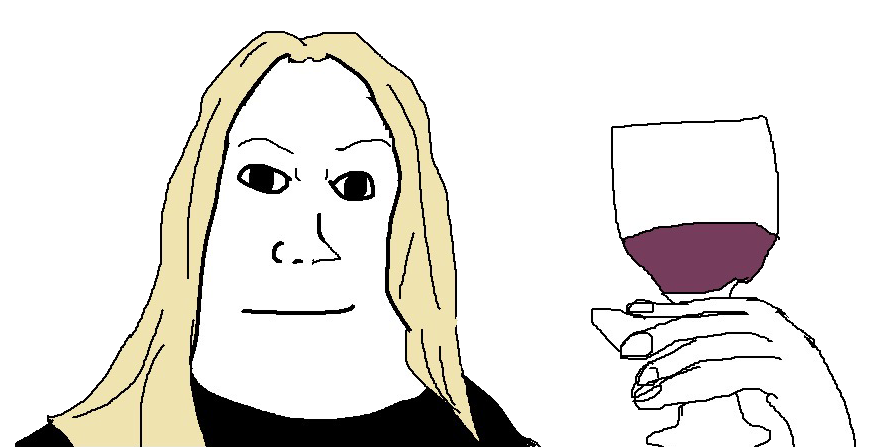
Label: 5_Shroomjak